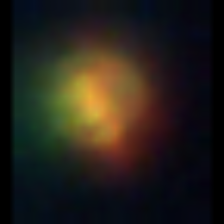
Taxon: NanoPlankton
Group: Other